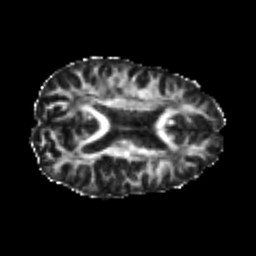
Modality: FA
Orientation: axial
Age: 21
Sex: female
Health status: healthy
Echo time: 0.074 s